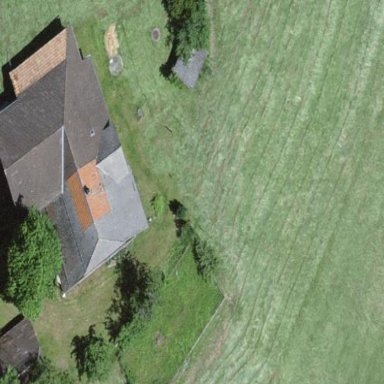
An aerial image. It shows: Farmyard area.